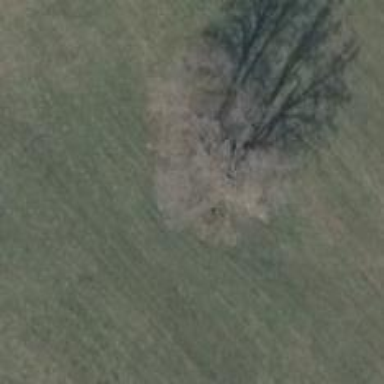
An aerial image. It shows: Deciduous broadleaved tree.